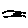
Label: fish